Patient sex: M
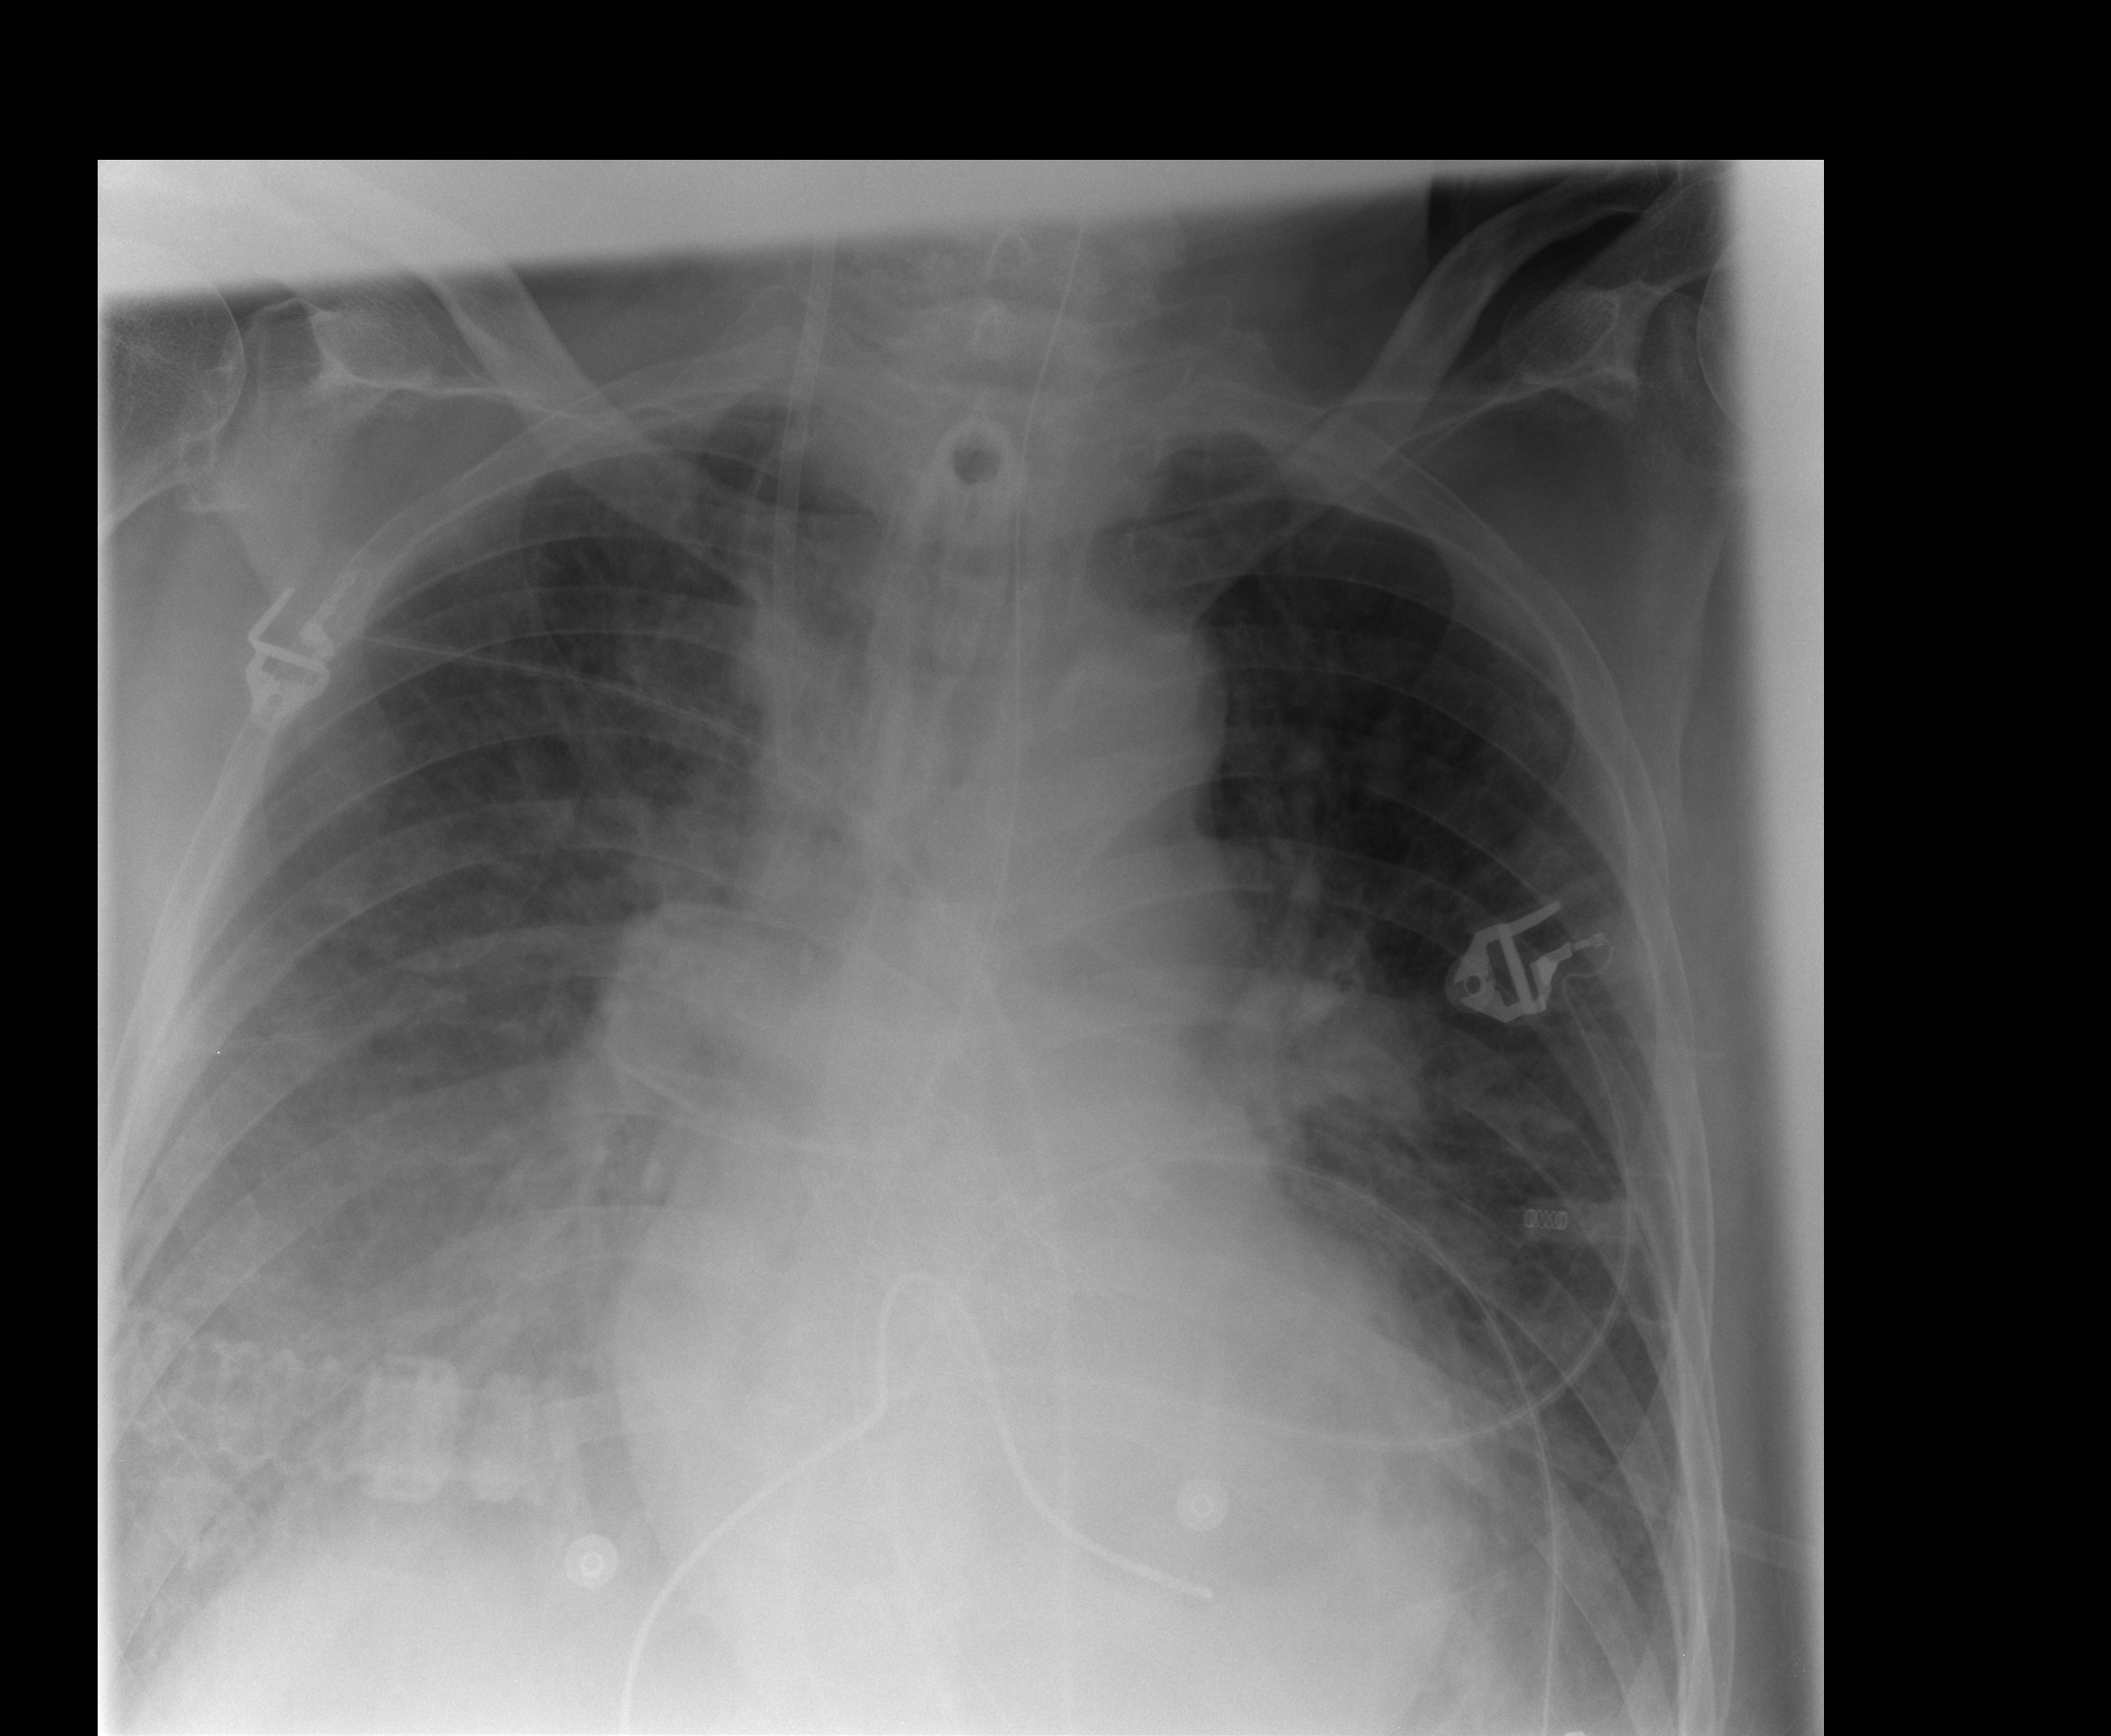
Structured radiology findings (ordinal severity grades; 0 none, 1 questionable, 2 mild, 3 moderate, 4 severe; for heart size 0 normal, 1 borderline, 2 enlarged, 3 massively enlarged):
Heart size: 1
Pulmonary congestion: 2
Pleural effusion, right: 2
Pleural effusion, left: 2
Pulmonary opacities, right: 1
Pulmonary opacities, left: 0
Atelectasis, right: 2
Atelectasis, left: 2